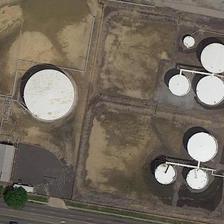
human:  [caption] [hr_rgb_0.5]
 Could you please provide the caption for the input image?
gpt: the huge open space is mainly composed of several white round factory buildings .

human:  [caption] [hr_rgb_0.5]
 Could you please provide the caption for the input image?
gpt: eight cylindrical big jars with white paint .

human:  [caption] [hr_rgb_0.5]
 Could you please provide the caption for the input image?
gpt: several white tanks are next to a road .

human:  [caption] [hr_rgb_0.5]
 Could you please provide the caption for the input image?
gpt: seven white tanka are near a road .

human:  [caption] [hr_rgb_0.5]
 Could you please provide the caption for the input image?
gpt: some white storage tanks are next to a road and some green trees .